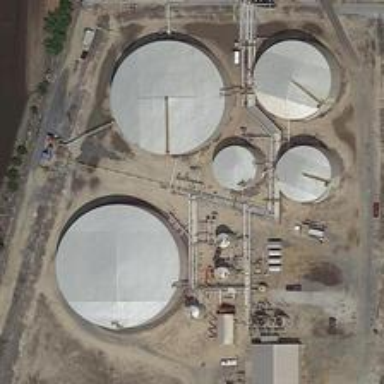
White, circles of different sizes are situated in this area near the river .